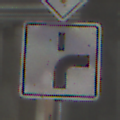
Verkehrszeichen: VerlaufVorfahrtsstrasse8
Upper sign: Vorfahrtsstrasse
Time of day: Night
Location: Outdoor (Urban)
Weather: PartlyCloudy
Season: NotSpecified
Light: Artificial